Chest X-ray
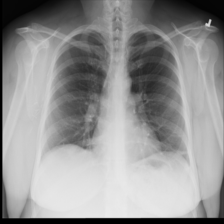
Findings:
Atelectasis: positive
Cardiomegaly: negative
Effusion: negative
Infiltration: negative
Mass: negative
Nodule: negative
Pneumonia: negative
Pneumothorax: negative
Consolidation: negative
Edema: negative
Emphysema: negative
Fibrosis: negative
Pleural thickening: negative
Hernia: negative